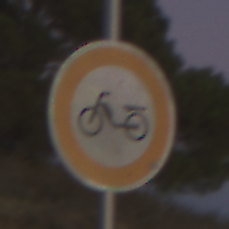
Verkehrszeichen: VerbotMofas
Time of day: Dawn
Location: Outdoor (RoadRail)
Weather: Clear
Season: NotSpecified
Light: Natural